Aerial crown-view tile of a tropical tree (Barro Colorado Island, Panama), acquired 20240716:
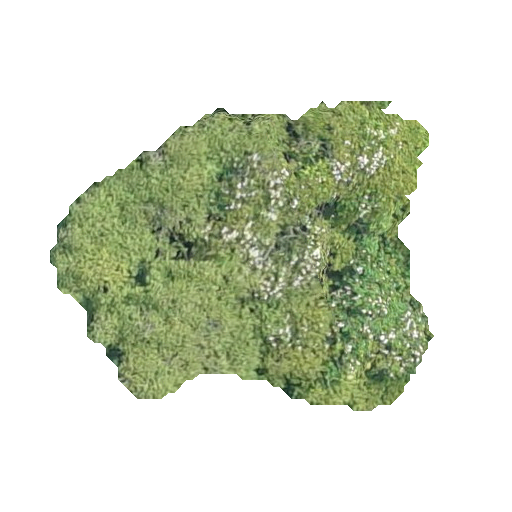
Species: Tachigali panamensis
GBIF accepted scientific name: Tachigali panamensis
Crown area: 137.448 m²